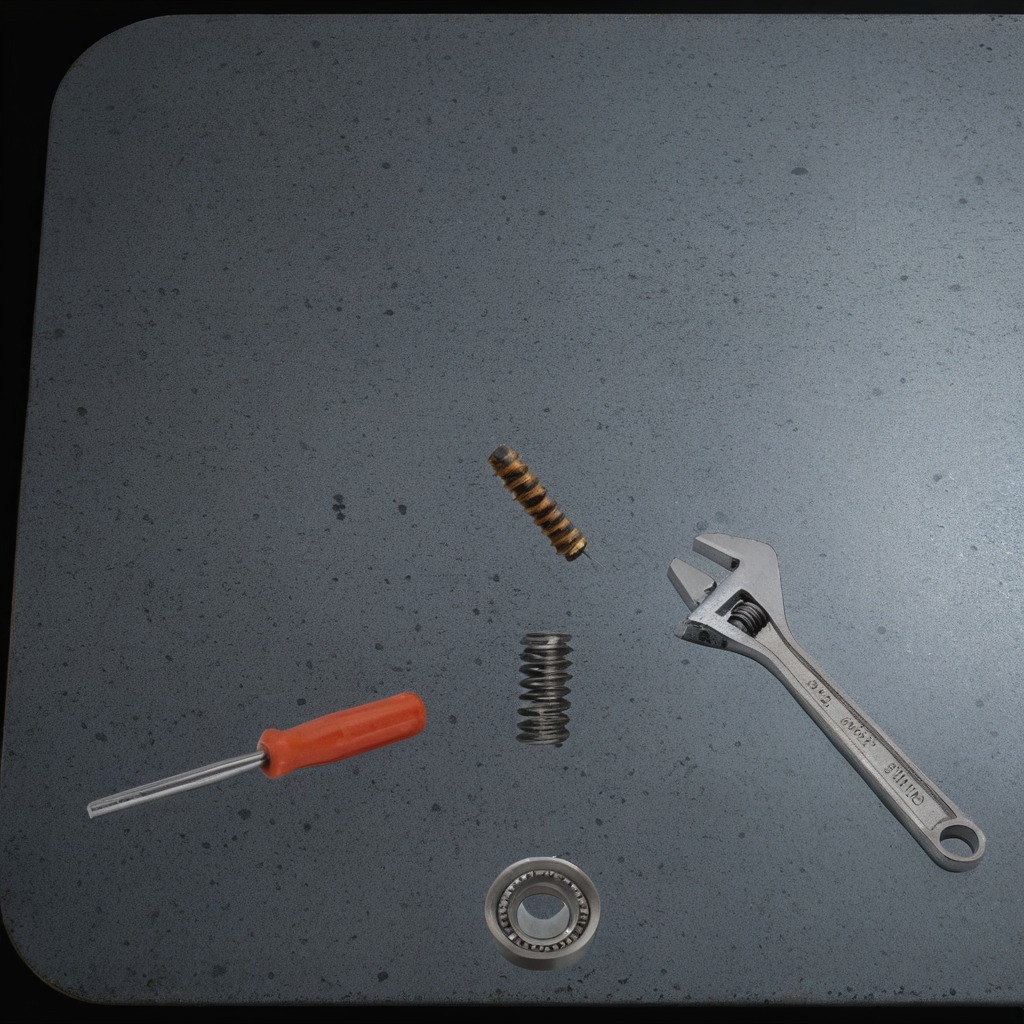
A ball bearing, a machine screw, a coiled metal spring, a screwdriver, and a wrench are lying on the clean granite table inside a workshop at night.